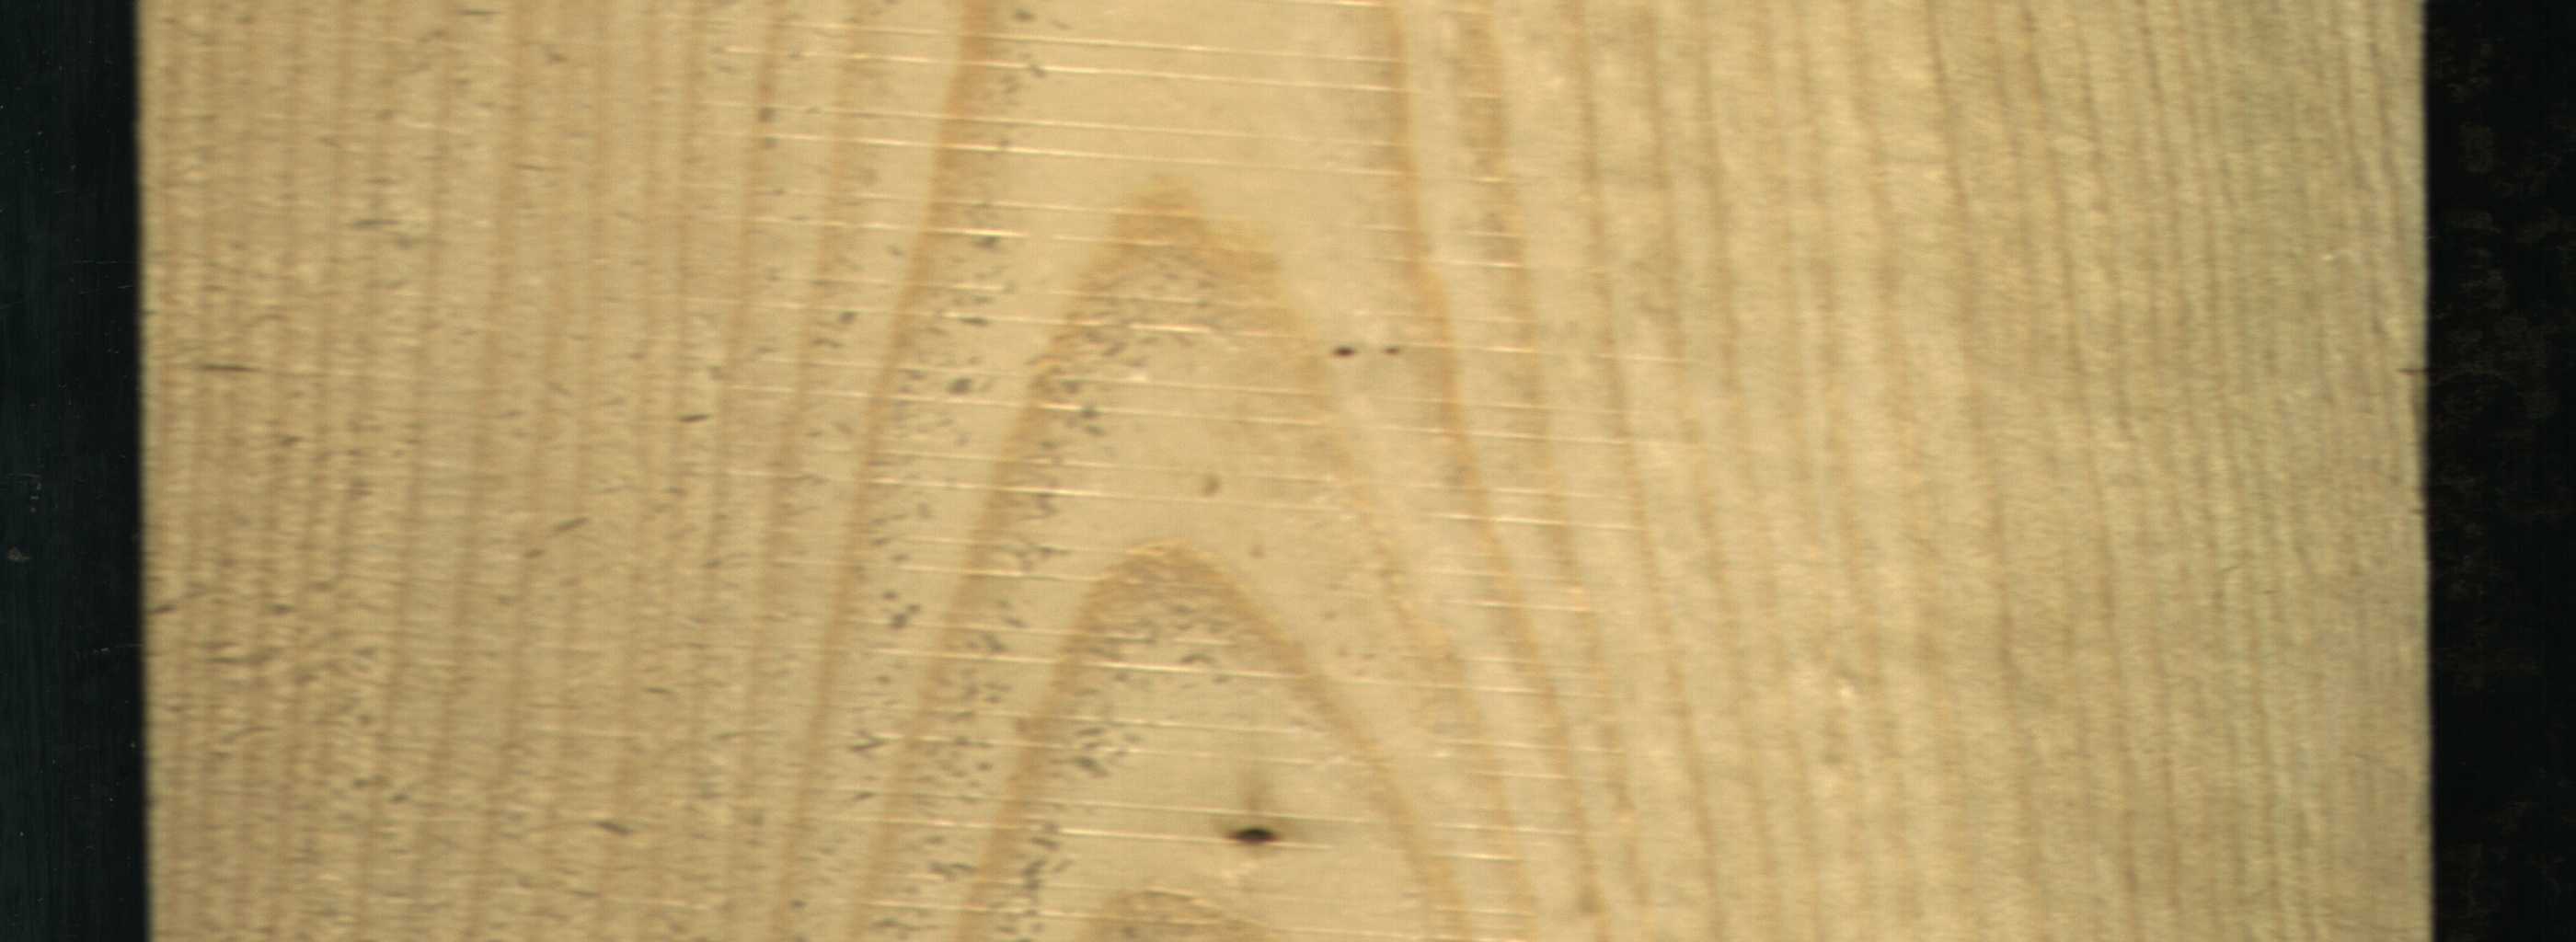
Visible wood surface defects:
Dead_Knot